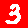
Digit: 3